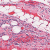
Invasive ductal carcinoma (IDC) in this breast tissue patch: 1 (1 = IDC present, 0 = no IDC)